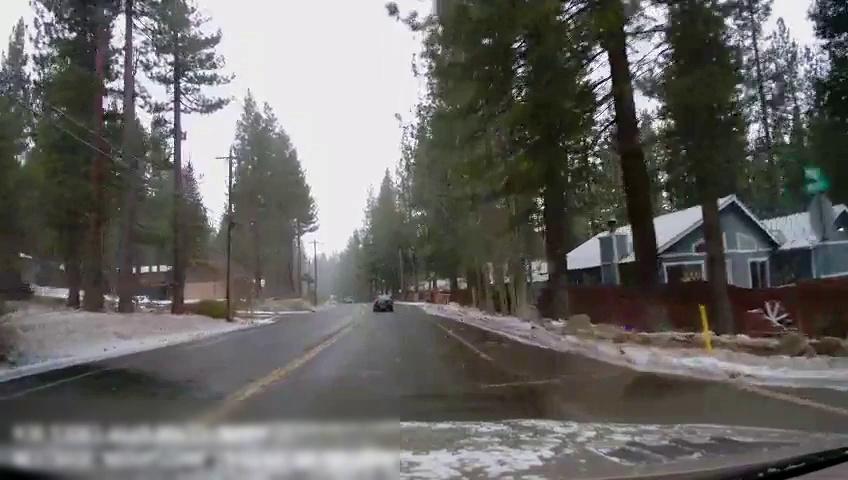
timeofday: Day
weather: Snowy
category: Drivable Space
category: Vehicles | SUV
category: Lanes | Current Lane
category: Lanes | Current Lane
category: Lanes | Alternate Lane